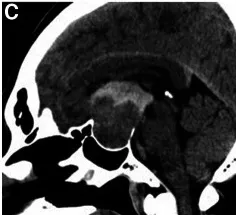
An emergency CT examination performed 3 days after COVID-19 vaccination showed a hyperdense suprasellar mass lesion in the upper part of the known pituitary tumor, suggesting pituitary apoplexy. (C) Sagittal section.
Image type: radiology (ct)